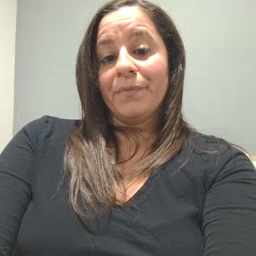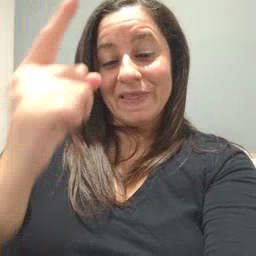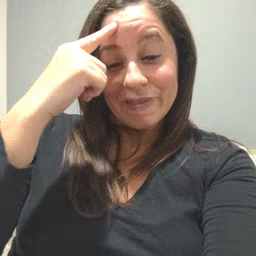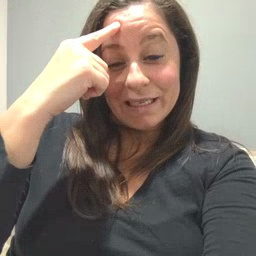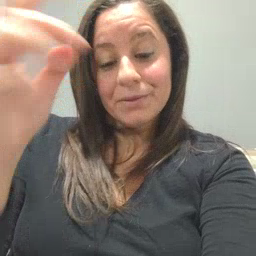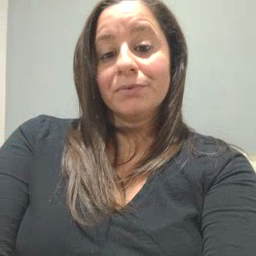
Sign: think